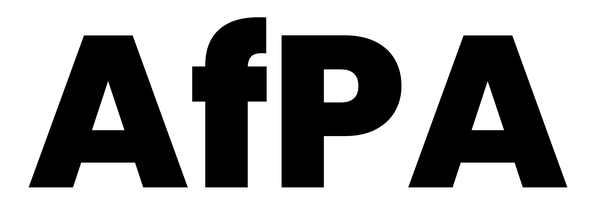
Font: Poppins-ExtraBold